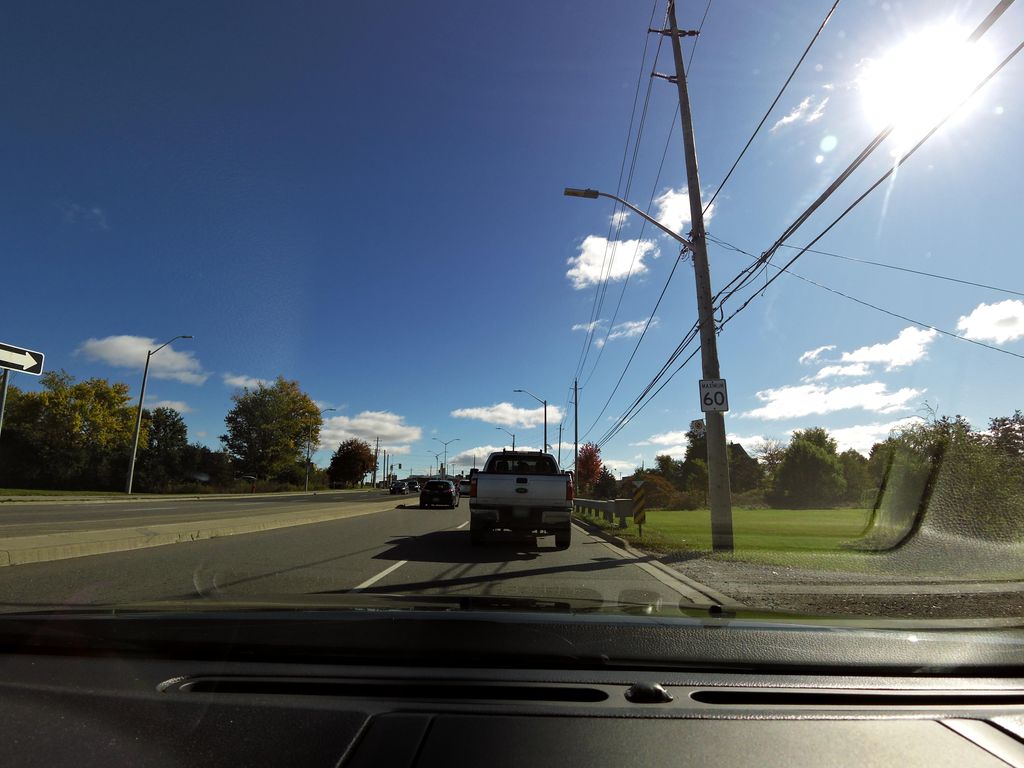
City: hamilton